Brain MRI, t1w sequence, axial 2D slice.
Patient: age 29, sex F, weight 95 kg, height 1.95 m
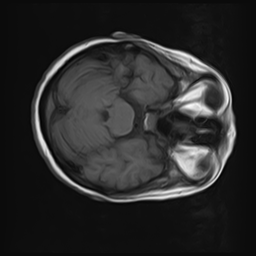